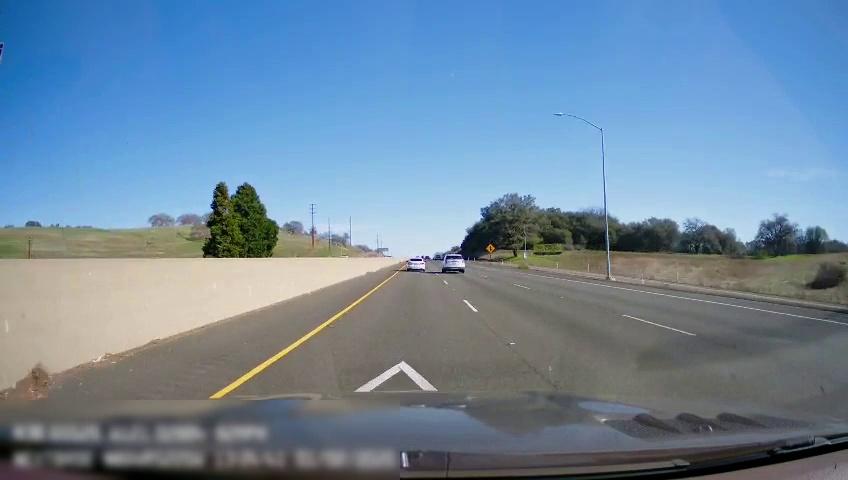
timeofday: Day
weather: Sunny
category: Drivable Space
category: Vehicles | SUV
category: Vehicles | Car
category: Lanes | Current Lane
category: Lanes | Current Lane
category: Lanes | Alternate Lane
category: Lanes | Alternate Lane
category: Traffic | Signs